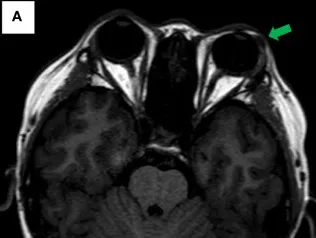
Axial MRI Imaging. (A) Well-circumscribed fusiformmass is noted in the left lower eyelid appearing hypointense on T1 weighted image with green arrowhead.
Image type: radiology (mri)